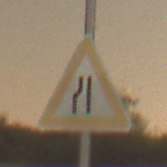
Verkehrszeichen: EinseitigVerengteFahrbahnLinks
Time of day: Night
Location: Outdoor (Nature)
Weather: Clear
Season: NotSpecified
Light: Natural